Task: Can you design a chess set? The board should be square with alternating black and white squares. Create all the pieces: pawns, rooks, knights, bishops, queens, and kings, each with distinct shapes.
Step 3458:
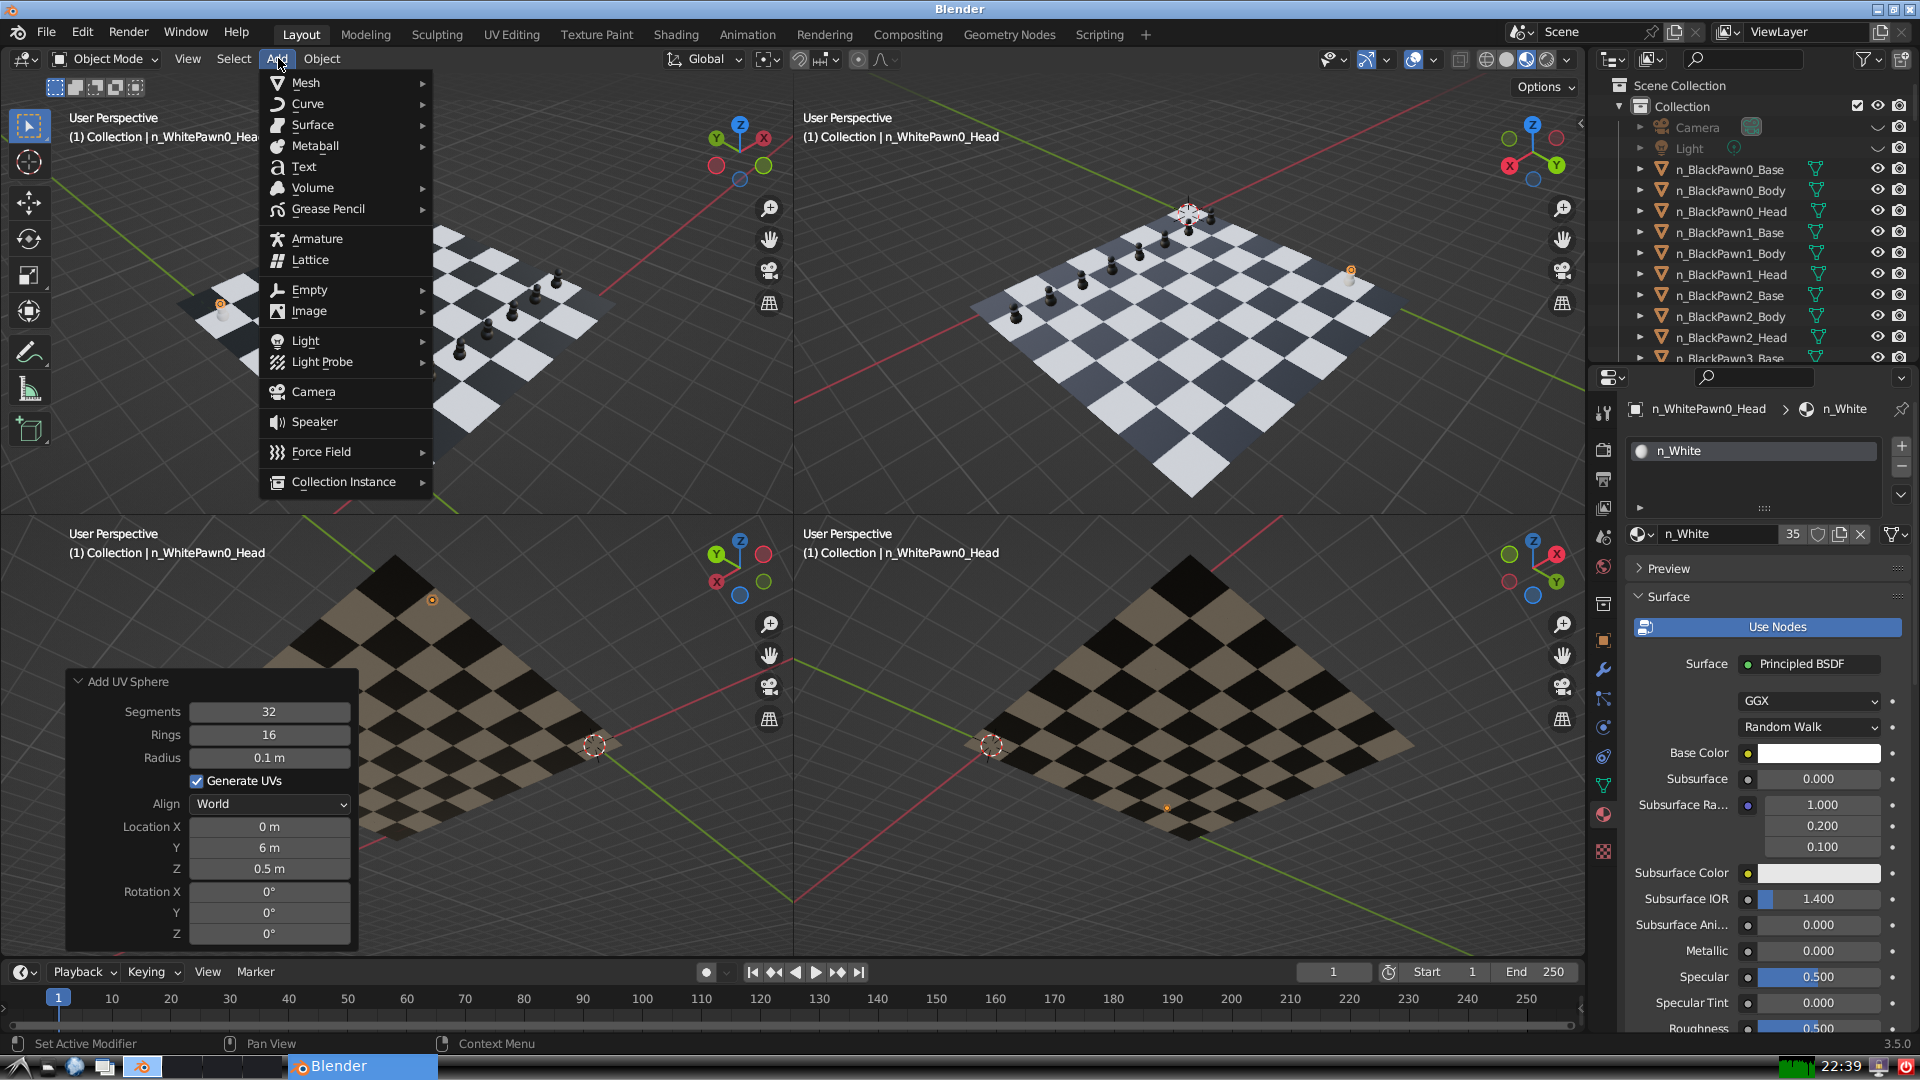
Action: {"mouse_move": [304, 82]}